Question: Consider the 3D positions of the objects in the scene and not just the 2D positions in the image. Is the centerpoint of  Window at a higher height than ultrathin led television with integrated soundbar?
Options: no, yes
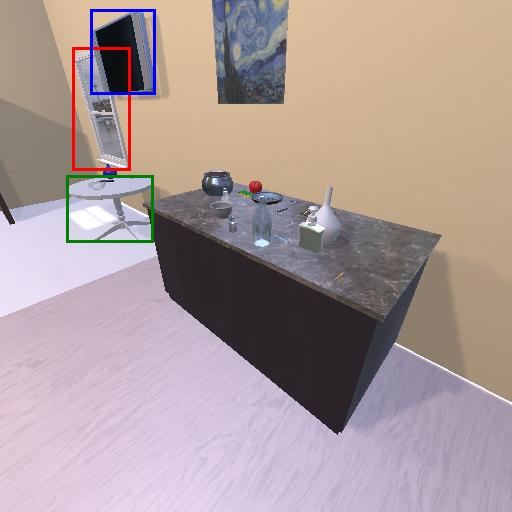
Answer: no